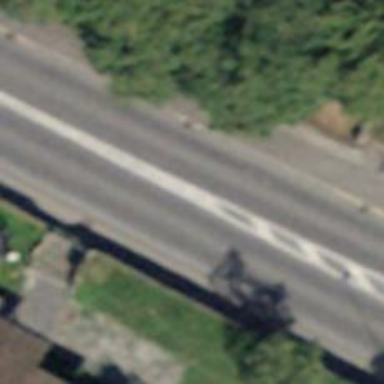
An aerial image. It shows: Primary highway with asphalt surface and designated cycle lane.